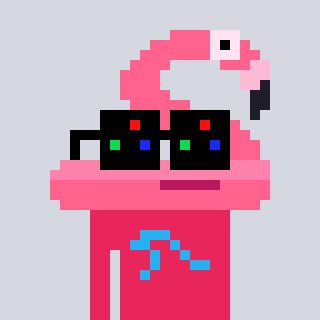
a pixel art character with square black sunglasses, a flamingo-shaped head and a redpinkish-colored body on a cool background